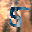
Label: 5